Field crop: maize
Growth stage: 2
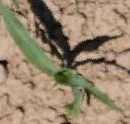
Species: maize